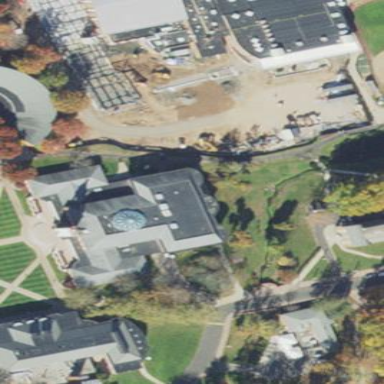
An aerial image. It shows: University building that houses library.